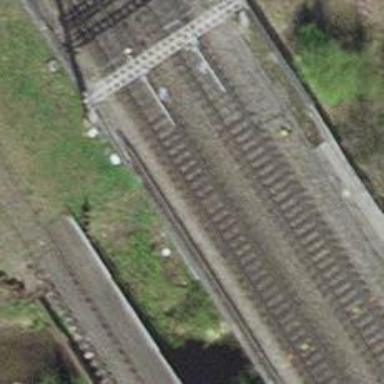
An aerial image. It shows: Railway bridge with electrified contact line. There is one track on the bridge.